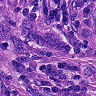
Metastatic tissue present: yes